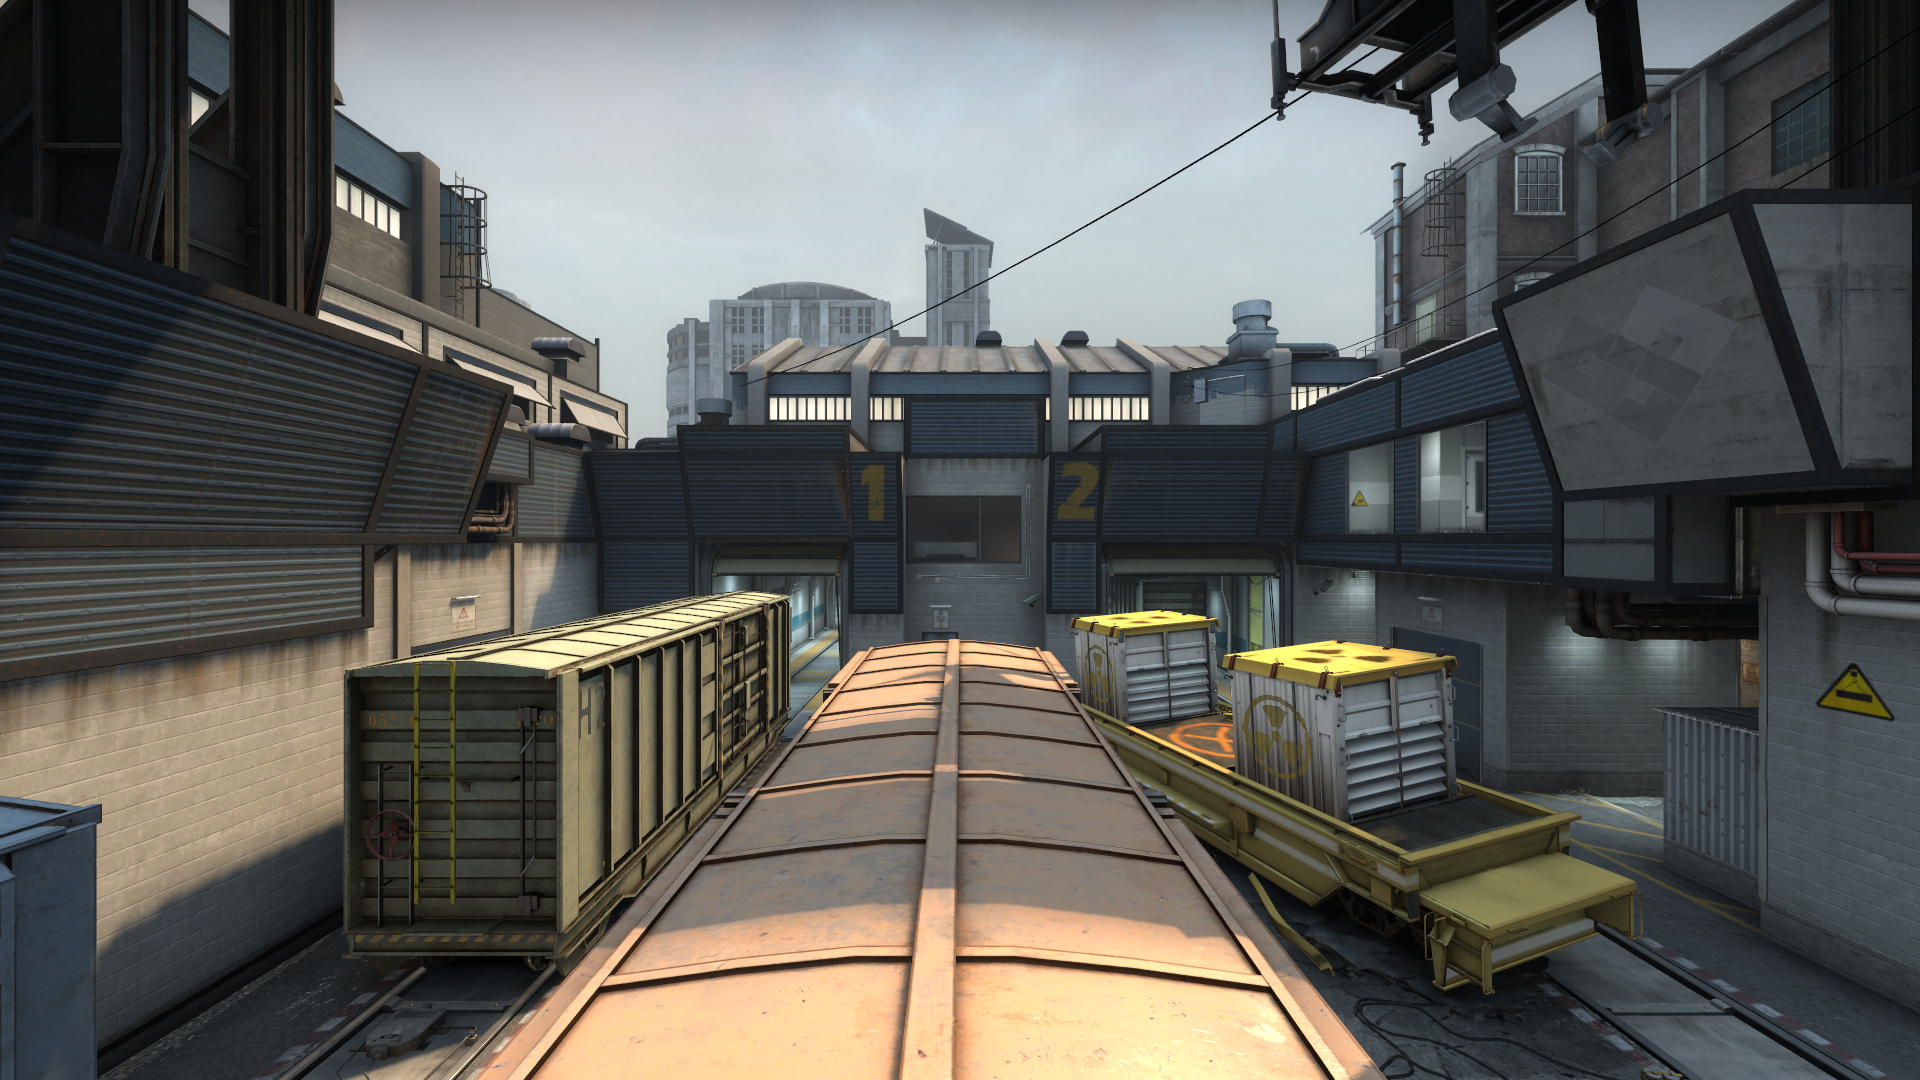
Map: de_train